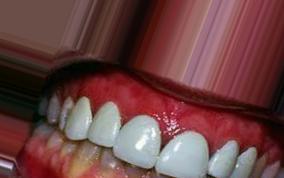
Condition: Tooth Discoloration